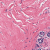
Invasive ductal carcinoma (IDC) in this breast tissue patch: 0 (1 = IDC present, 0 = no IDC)